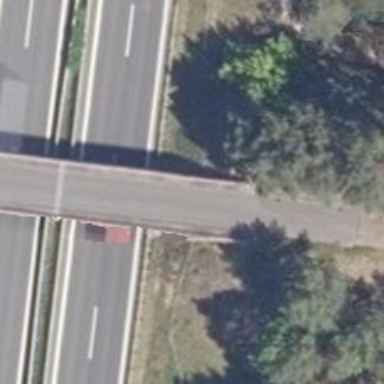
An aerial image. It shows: Paved track on bridge with high-quality surface.